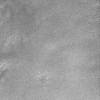
Label: not_dusty